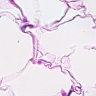
Metastatic tissue present: no